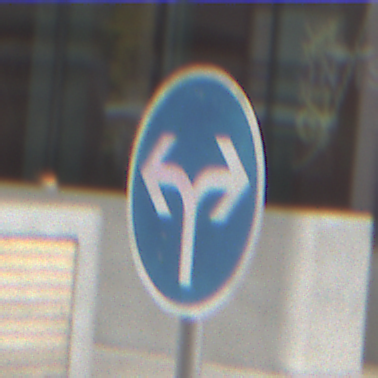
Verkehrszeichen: VorgeschriebeneFahrtrichtungRechtsOderLinks
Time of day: Midday
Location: Outdoor (Urban)
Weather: Overcast
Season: NotSpecified
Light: Natural